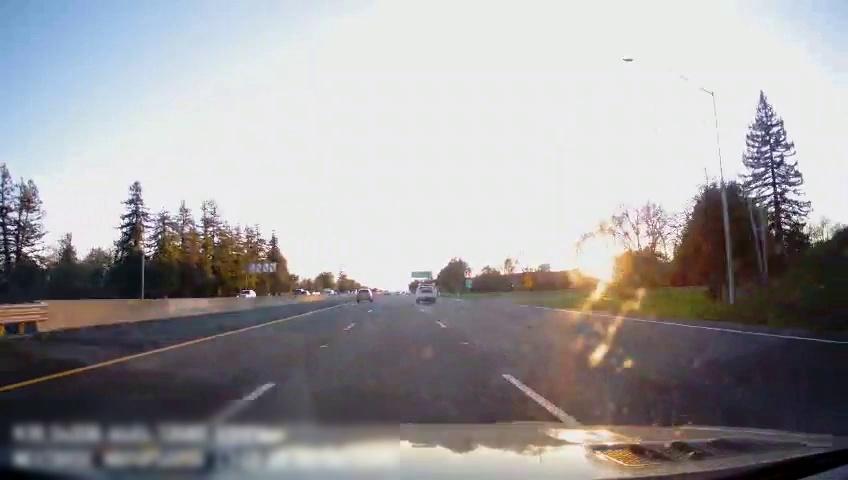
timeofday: Day
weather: Sunny
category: Drivable Space
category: Vehicles | SUV
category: Vehicles | Truck
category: Vehicles | SUV
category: Lanes | Alternate Lane
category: Lanes | Current Lane
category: Lanes | Current Lane
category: Lanes | Alternate Lane
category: Traffic | Signs
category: Traffic | Signs